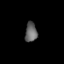
Tissue: prostate
Cell type: T cells
Senescence score: 0.2012
Nuclear area (px): 230
Mean DAPI intensity: 100.026